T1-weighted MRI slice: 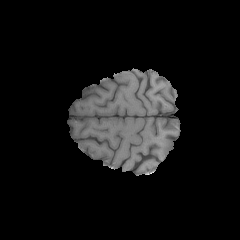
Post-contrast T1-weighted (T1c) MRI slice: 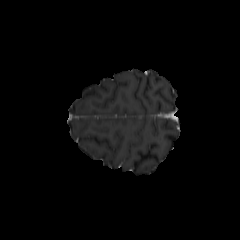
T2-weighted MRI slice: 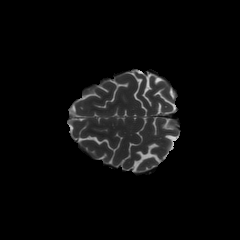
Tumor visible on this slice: no